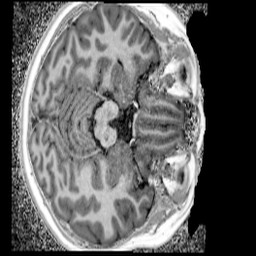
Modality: UNIT1_denoised
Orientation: axial
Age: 11
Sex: male
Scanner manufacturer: siemens
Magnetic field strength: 3 T
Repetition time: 4 s
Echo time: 0.00299 s